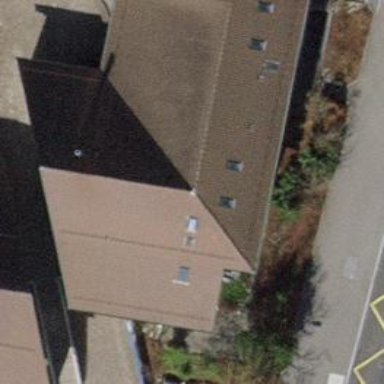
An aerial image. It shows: Police facility.